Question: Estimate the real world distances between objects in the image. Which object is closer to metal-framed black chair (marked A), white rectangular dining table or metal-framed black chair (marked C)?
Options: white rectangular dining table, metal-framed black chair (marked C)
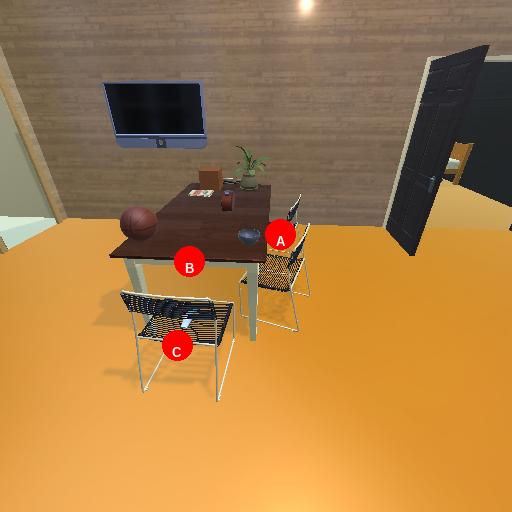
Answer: white rectangular dining table